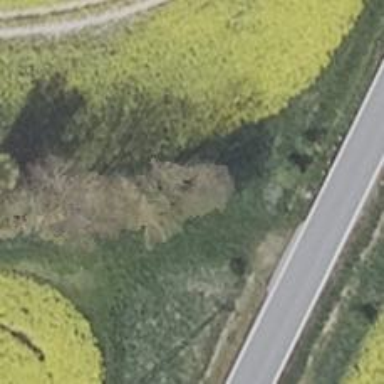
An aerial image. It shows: Row of trees in natural setting.